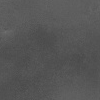
Atmospheric dust classification: dusty